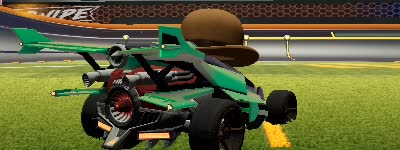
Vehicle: aftershock